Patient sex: M
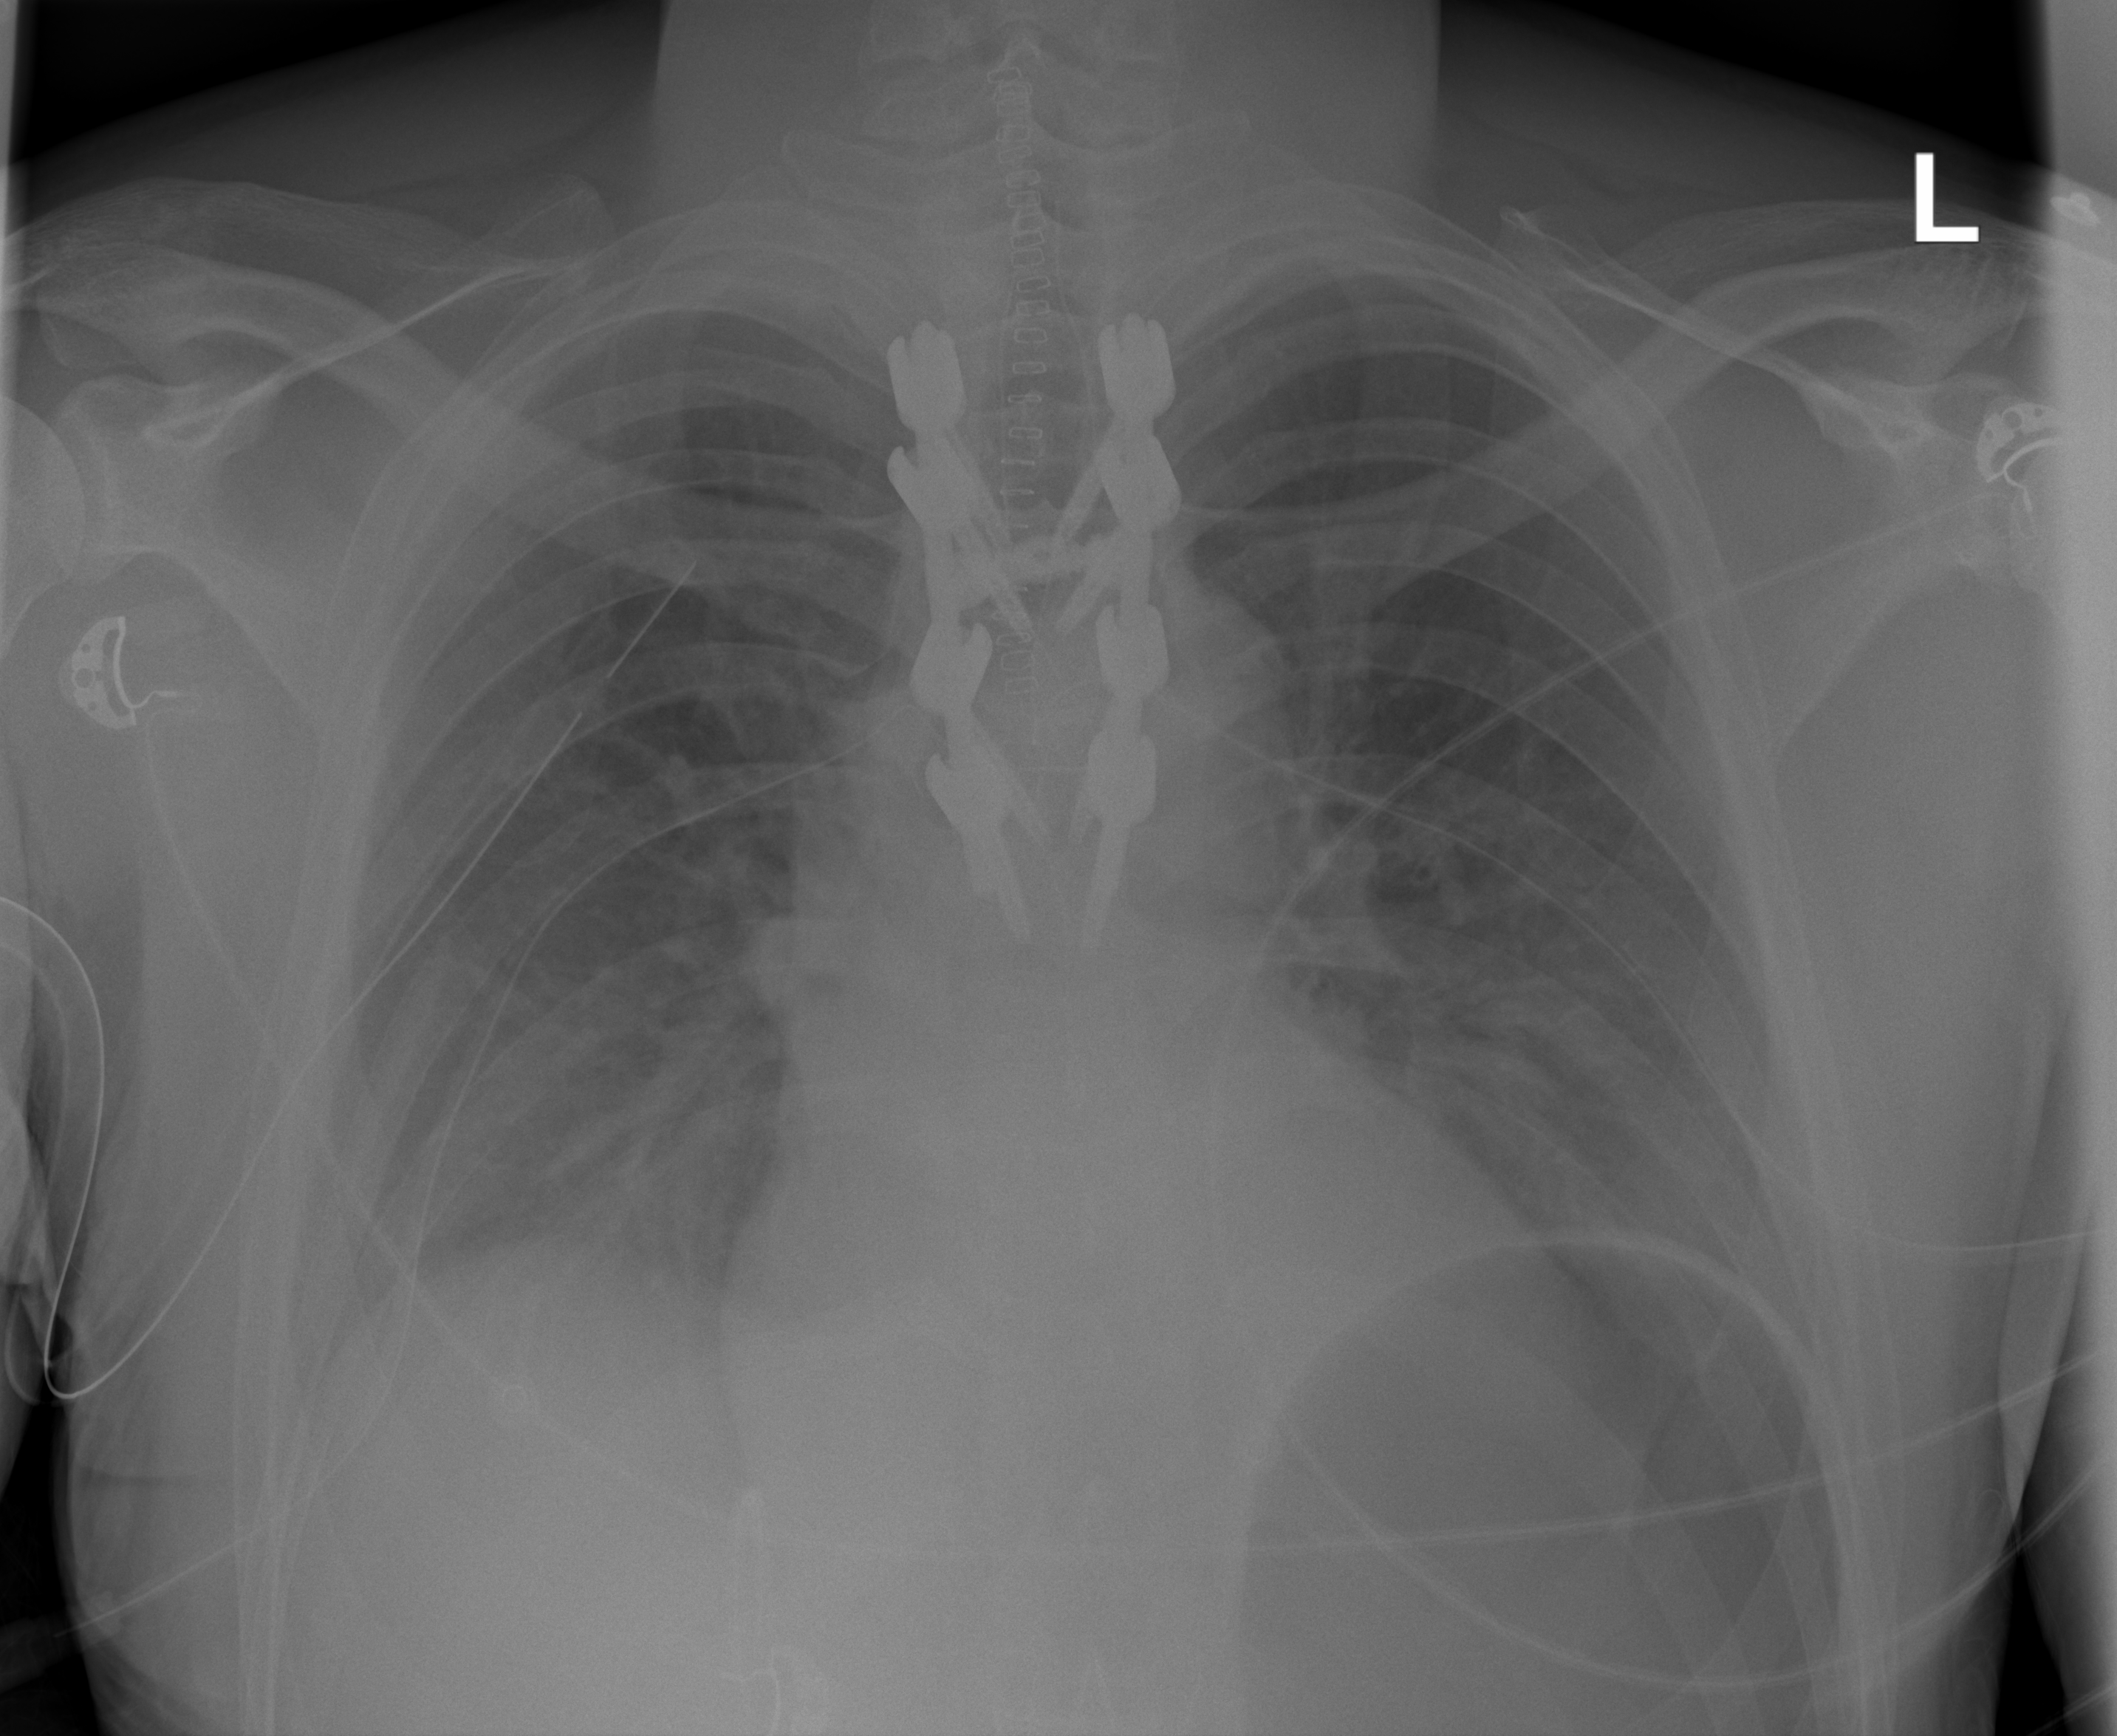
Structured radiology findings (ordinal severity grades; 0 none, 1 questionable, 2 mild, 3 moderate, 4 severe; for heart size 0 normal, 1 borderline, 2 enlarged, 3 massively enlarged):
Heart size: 1
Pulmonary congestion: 2
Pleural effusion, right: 2
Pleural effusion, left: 0
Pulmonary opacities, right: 1
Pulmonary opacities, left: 1
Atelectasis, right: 2
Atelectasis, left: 2